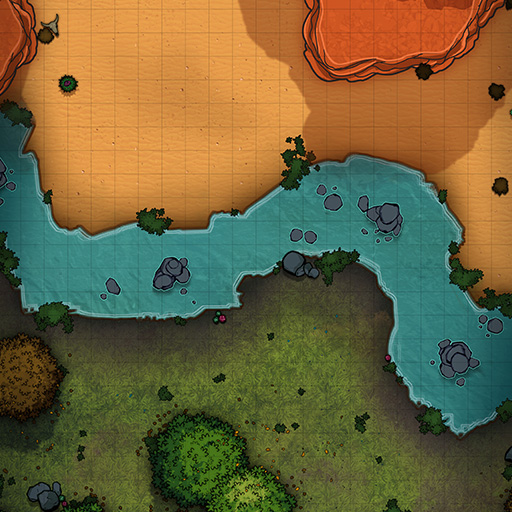
A D&D Grid Map dessert north river center forest south (Desert Forest Map)